Field crop: maize
Growth stage: 2
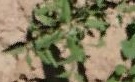
Species: atriplex